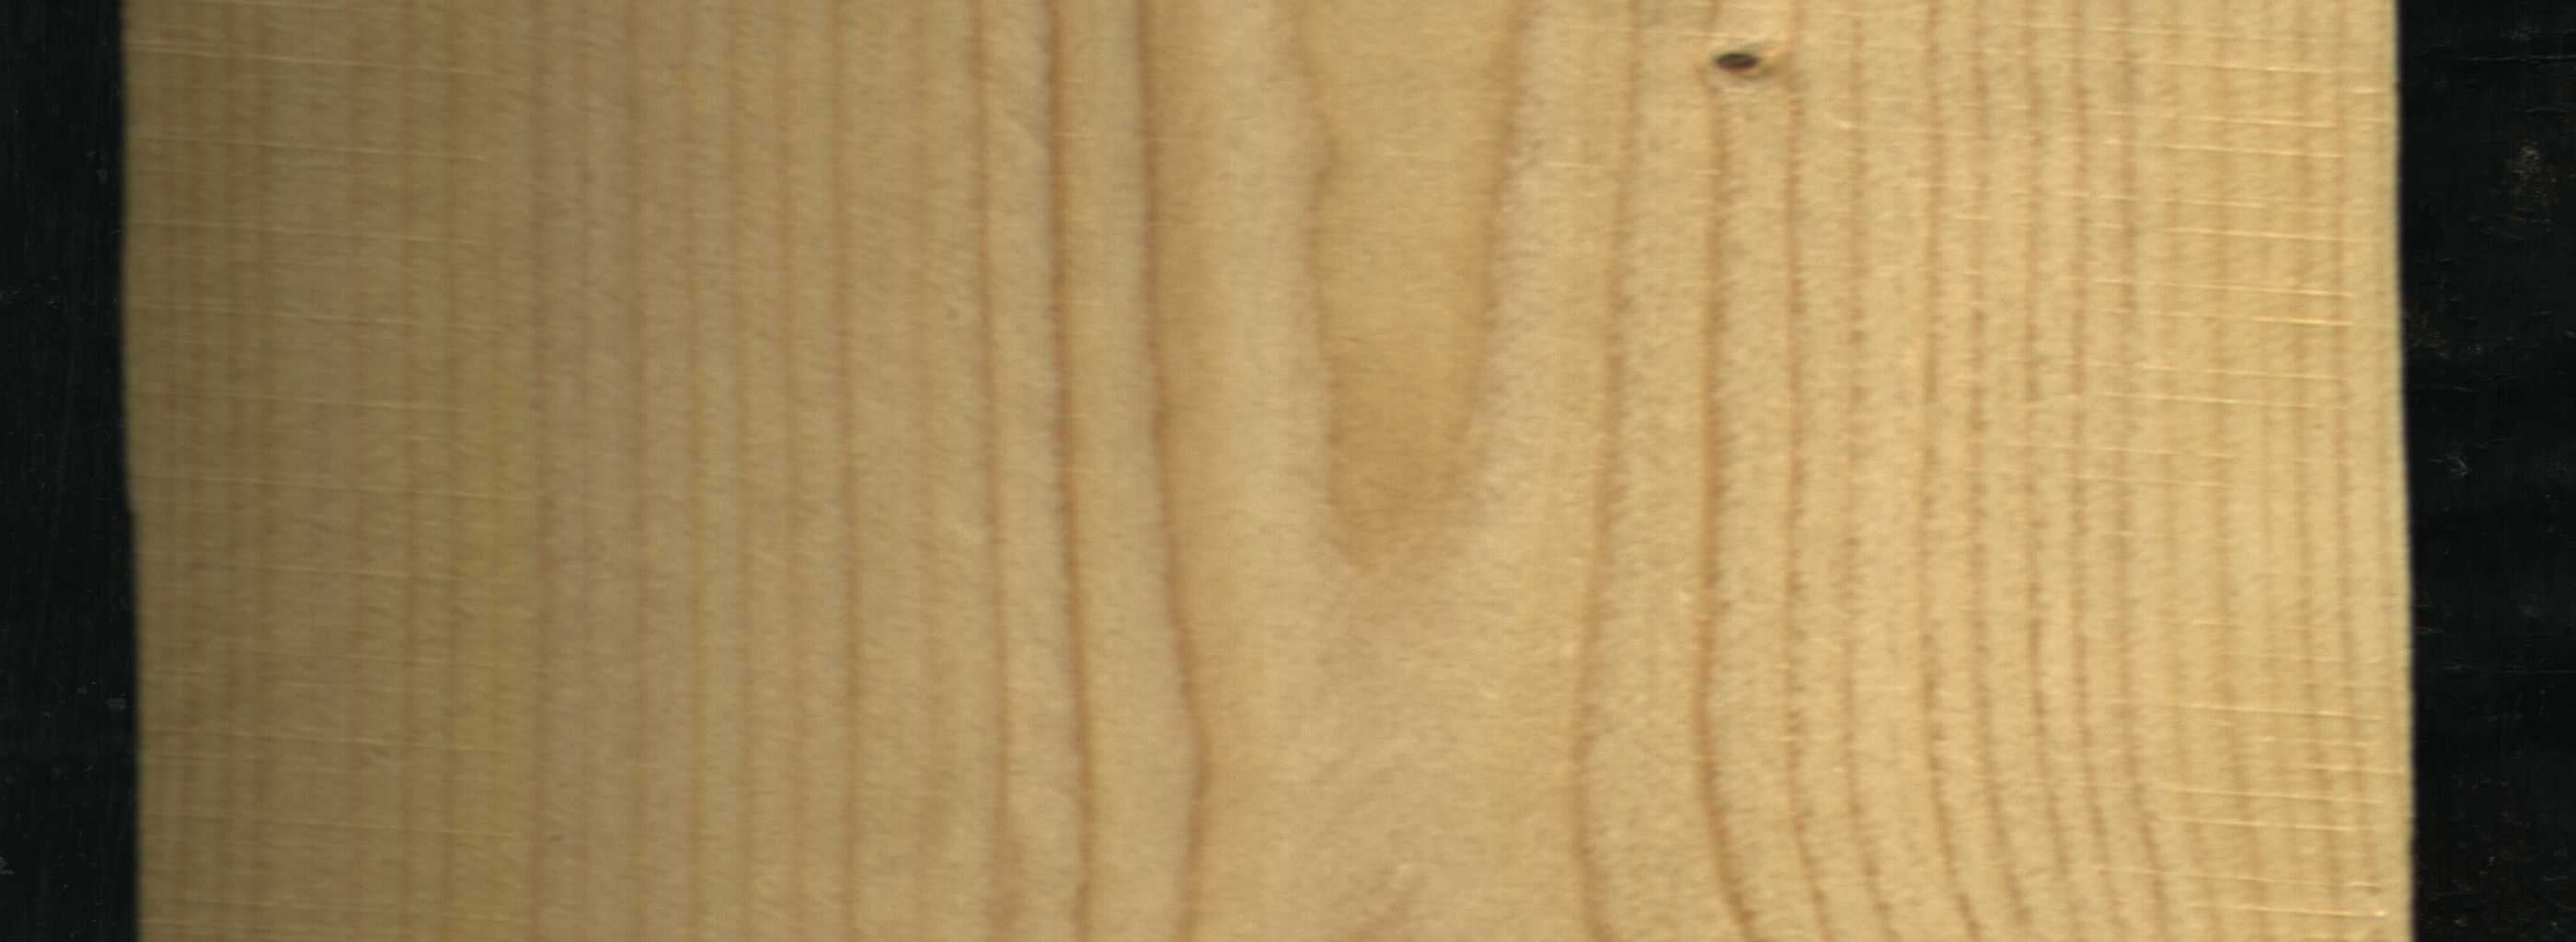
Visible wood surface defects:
Live_Knot